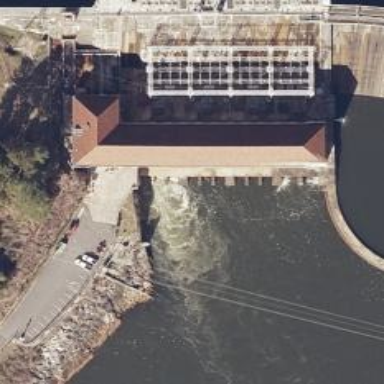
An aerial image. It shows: Hydro power generator utilizing water storage as its method.